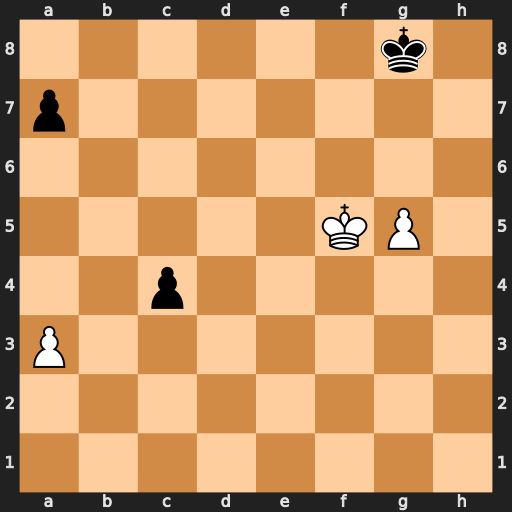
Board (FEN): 6k1/p7/8/5KP1/2p5/P7/8/8
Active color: w
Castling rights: -
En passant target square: -
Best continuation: Ke4 Kf7 Kd4 c3 Kxc3